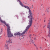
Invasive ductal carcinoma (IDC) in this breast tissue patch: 0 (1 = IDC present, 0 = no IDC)